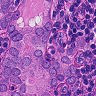
Metastatic tissue present: yes